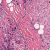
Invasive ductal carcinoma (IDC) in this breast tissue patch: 0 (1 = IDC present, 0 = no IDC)